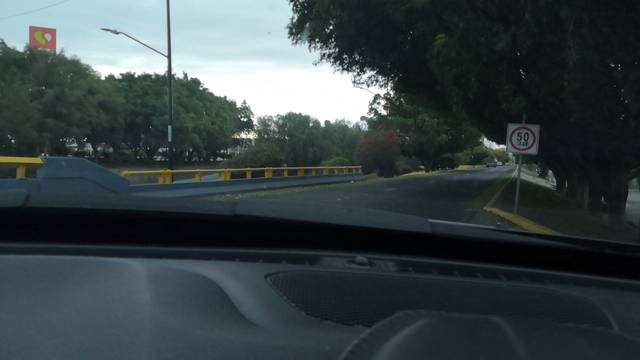
Region: Mexico
Coordinates: 21.108, -101.663